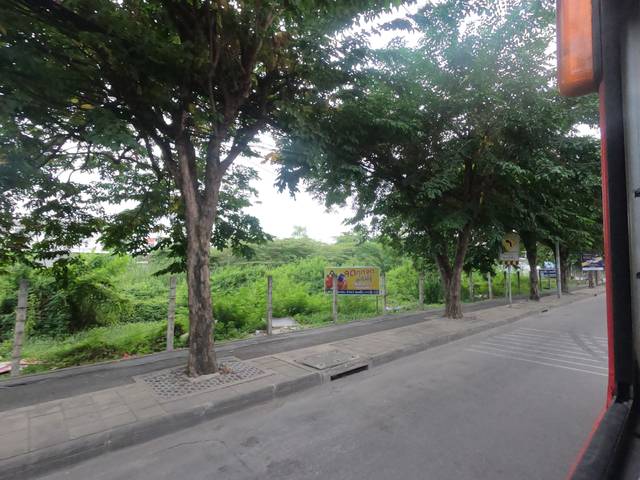
Region: Thailand
Coordinates: 13.824, 100.609